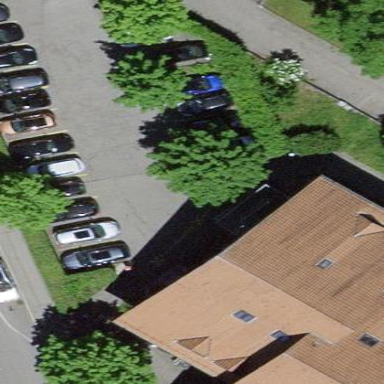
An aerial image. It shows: Parking area with surface.